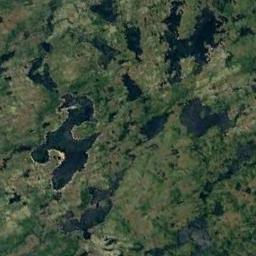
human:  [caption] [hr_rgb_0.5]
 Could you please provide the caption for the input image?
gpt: There is a straight path through this wetland .

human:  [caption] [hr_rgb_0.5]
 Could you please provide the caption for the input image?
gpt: There are many different shapes of water around the wetlands .

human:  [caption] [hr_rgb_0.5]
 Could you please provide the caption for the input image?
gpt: There is a large land mixed with green and brown in the river in a wetland .

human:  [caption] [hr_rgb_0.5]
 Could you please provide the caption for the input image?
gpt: The wetland consists of dry and green plants and water .

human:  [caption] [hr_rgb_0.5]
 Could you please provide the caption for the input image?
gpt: There are many green areas and water areas on the wetland .